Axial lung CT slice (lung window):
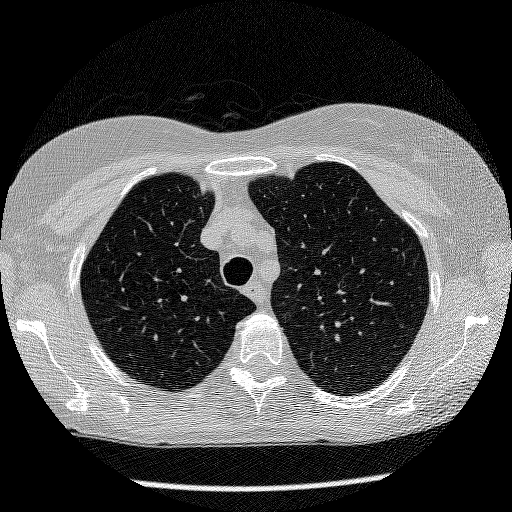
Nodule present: no